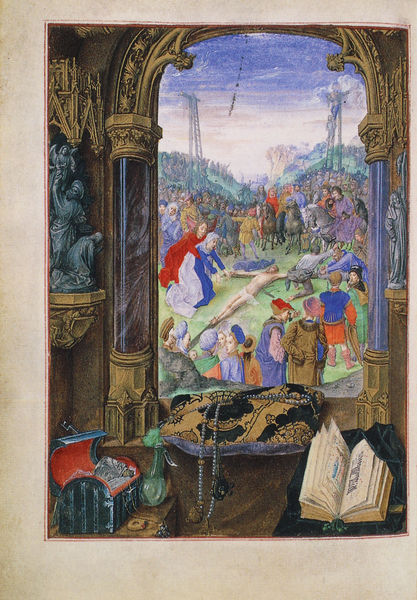
Titel: Stundenbuch der Maria von Burgund
Künstler: Liévin van Lathem
Institution: Wien, Österreichische Nationalbibliothek
Schlagwörter: blau, fenster, schmuck, säule, zeichnung, rot, gotik, farbig, bogen, kette, truhe, buch, kreuz, illustration, kiste, buchseite, christus, jesus, kreuzigung, andachtsbild, buchmalerei, passion, ksite, illumination